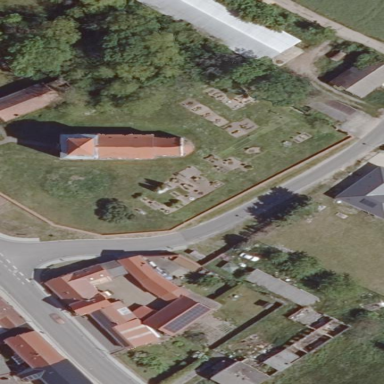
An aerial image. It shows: Cemetery.